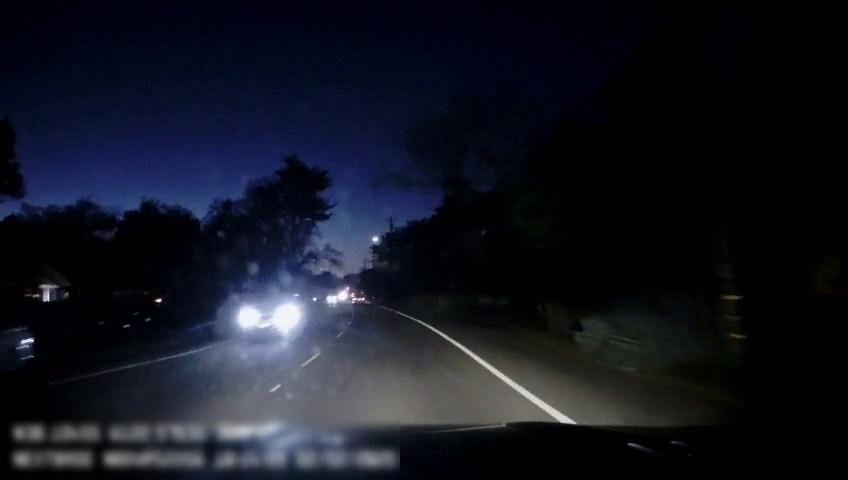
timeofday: Night
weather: Other
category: Drivable Space
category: Vehicles | Car
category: Vehicles | SUV
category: Vehicles | SUV
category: Lanes | Current Lane
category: Lanes | Current Lane
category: Lanes | Opposite Lane